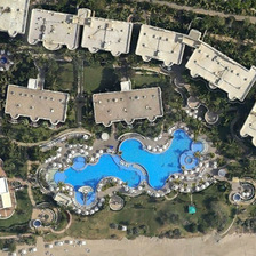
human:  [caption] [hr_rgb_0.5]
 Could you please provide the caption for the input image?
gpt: Two blue sky and grey taste

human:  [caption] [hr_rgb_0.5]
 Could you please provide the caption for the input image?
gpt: Two empty blue swimming pools are next to each other and there are two grey buildings

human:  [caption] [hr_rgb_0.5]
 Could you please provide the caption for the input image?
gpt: Two sky blue swimming pools are next to each other, and there are two gray buildings

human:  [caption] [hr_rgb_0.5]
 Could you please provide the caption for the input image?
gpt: Two blu e sky pools are next door and there are two grey buildings

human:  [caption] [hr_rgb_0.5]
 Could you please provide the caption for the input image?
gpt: Two sky-blue pools are next to each other and there are two grey buildings